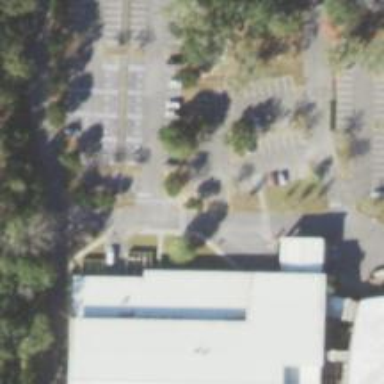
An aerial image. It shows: Parking space.